Interaction volume radius: 10 \u00c5
Interaction volume height: 15 \u00c5
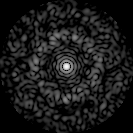
Disorder parameter: 0.8303